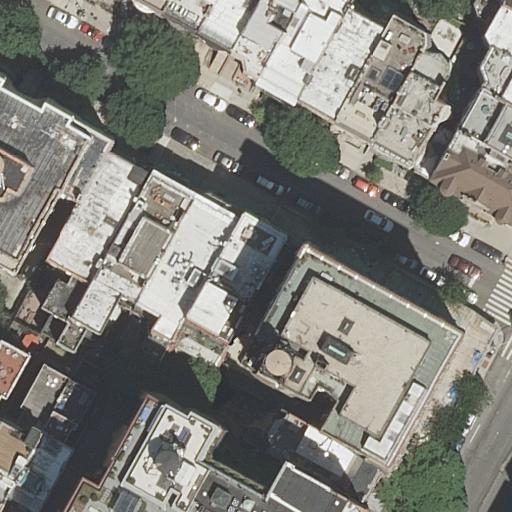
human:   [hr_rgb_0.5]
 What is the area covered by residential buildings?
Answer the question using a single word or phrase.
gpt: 5401m2

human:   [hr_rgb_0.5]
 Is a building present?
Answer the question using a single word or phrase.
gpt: yes

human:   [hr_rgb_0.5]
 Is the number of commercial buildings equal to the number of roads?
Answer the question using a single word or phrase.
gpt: no

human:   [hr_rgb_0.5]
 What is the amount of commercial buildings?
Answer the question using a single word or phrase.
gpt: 0

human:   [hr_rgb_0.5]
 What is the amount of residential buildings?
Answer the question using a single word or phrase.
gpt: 24

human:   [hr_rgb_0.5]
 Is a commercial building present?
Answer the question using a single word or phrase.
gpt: no

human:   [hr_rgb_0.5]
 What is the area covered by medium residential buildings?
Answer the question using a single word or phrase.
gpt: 2805m2

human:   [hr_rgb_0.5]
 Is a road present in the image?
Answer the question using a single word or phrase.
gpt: yes

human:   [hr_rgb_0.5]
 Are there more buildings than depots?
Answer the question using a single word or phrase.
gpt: yes

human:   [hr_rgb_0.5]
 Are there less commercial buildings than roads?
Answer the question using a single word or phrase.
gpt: yes

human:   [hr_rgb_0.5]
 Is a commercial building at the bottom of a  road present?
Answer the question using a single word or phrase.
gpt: no

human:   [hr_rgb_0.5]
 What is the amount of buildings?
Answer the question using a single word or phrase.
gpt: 24

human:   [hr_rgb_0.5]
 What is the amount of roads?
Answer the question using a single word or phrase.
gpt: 2

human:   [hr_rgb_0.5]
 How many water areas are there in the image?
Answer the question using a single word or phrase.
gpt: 0

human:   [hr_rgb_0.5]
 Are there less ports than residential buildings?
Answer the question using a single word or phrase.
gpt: yes

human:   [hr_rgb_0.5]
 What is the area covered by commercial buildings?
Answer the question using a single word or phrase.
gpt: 0m2

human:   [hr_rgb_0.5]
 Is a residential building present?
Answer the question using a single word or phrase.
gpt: yes

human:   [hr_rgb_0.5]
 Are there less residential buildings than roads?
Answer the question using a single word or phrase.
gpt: no

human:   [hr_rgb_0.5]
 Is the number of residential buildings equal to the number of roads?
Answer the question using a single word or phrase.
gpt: no

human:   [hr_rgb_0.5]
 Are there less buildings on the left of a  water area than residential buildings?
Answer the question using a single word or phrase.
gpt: yes

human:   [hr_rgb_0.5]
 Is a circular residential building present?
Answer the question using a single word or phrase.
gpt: no

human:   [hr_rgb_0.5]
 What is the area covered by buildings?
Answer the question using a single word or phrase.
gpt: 5401m2

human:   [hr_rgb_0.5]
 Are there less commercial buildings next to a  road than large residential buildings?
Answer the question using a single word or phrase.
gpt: yes

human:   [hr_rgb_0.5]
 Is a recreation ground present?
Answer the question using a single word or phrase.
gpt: no

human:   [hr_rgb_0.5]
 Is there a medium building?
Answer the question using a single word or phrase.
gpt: yes

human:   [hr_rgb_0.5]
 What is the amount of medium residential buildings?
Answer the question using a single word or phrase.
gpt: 12

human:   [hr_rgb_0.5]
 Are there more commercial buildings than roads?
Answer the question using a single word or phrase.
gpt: no

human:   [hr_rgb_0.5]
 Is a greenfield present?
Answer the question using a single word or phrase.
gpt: no

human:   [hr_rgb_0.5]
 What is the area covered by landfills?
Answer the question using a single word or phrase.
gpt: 0m2

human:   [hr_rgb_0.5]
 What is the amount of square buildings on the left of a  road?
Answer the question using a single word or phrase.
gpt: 0

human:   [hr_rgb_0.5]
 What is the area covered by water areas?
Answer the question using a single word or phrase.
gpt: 0m2

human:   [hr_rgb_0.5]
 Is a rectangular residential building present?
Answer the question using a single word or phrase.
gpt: yes

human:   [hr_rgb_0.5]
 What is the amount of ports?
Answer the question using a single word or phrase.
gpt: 0

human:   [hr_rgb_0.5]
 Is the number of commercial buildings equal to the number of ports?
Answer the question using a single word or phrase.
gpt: yes

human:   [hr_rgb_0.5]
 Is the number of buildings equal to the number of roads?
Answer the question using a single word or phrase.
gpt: no

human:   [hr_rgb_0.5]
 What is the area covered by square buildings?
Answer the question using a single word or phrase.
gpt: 0m2

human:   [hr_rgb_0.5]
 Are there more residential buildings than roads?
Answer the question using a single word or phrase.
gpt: yes

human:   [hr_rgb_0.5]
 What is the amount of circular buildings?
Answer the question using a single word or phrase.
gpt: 0

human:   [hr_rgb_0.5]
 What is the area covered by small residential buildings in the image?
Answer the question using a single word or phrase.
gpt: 405m2

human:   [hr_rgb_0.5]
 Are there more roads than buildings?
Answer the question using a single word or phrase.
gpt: no

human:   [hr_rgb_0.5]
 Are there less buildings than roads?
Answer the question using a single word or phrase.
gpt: no

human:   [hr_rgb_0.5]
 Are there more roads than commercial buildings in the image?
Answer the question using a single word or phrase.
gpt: yes

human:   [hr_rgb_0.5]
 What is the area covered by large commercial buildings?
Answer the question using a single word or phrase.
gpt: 0m2

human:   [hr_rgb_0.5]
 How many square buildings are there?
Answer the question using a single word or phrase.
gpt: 0

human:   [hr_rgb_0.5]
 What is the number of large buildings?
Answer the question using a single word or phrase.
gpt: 2

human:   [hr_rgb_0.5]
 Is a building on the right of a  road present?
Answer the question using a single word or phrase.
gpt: yes

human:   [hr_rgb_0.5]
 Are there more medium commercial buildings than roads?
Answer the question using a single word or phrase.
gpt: no

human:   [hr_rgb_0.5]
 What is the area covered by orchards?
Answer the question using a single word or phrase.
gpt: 0m2

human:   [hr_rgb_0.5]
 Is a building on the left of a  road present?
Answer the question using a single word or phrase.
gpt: yes

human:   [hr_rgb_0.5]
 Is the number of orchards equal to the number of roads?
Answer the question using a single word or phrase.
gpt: no

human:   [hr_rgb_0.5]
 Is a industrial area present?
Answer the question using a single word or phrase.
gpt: no

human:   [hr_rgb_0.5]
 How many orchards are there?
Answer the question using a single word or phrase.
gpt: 0

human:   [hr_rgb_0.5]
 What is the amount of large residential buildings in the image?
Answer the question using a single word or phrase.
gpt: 2

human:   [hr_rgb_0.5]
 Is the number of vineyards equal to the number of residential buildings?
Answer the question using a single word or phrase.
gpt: no

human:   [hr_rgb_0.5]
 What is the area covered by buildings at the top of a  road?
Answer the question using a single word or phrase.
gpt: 3962m2

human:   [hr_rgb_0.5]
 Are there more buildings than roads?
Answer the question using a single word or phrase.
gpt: yes

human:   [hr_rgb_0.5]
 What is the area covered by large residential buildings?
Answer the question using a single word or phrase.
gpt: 2189m2

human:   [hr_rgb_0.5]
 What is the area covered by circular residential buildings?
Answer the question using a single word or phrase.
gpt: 0m2

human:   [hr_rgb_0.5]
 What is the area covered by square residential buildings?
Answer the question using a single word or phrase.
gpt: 0m2

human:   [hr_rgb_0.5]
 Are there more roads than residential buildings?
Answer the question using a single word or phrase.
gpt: no

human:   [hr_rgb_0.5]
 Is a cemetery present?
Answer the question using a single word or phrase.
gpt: no

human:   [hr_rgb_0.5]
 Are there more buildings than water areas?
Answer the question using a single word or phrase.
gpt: yes

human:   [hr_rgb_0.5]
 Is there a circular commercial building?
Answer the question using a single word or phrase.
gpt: no

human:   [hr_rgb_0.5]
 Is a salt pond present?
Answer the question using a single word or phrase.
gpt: no